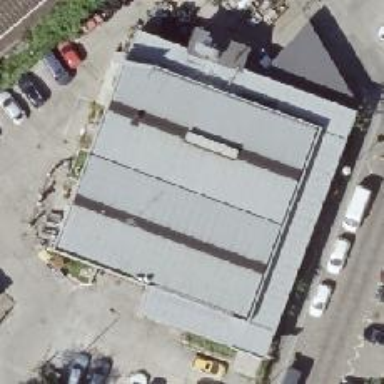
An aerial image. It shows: Car repair shop.